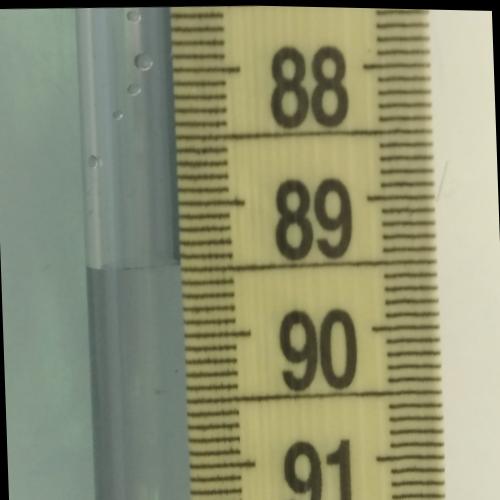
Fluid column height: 89.5 cm